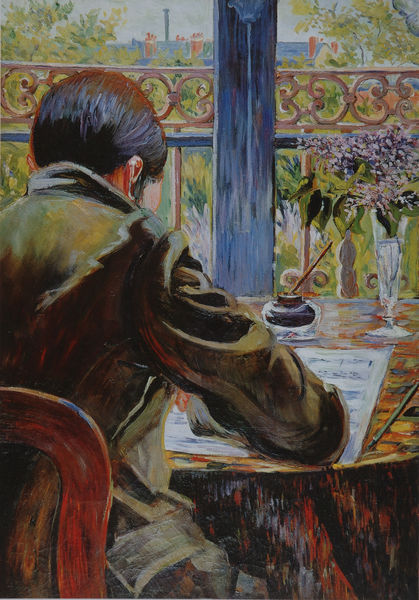
Titel: Étude Asnières (Charles Torquet vu de dos), Studie in Asnières (Charles Torquet von hinten gesehen)
Künstler: Paul Signac
Institution: (Privatsammlung)
Schlagwörter: baum, blau, blätter, dunkel, feder, gemälde, himmel, kopf, laub, mann, bäume, gelb, grün, impressionismus, landschaft, sitzen, stadt, blume, blumen, braun, bunt, fenster, frau, glas, haar, hintergrund, holz, kleid, licht, ohr, paris, rücken, schwarz, stuhl, szene, terasse, tisch, tür, zimmer, ausblick, rot, wiese, zaun, ensor, expressionismus, symbolismus, jacke, arm, rahmen, bildnis, portrait, porträt, rückenlehne, tischdecke, tischtuch, öl, horizont, häuser, brüstung, büsche, gitter, sonne, figur, haare, interieur, mantel, kind, blatt, musik, musiker, pflanzen, schulter, arbeit, kamin, kamine, schornstein, garten, stillleben, vase, aussicht, balkon, terrasse, farbig, ruhig, rückenansicht, papier, schreibtisch, blumenvase, lehne, bogen, noten, moderne, farben, dächer, farbe, lila, violett, französisch, industrie, dichter, notenblatt, stuhllehne, maler, metall, strauss, balken, geländer, junge, ellenbogen, gehrock, frühling, flieder, gauguin, kante, eisen, tusche, veranda, fensterkreuz, paul, hinten, rückenfigur, komponist, schriftsteller, autor, leinwand, tasche, stift, tinte, sektglas, brief, schreiben, gusseisern, veilchen, balkontür, ballustrade, frühjahr, schreiber, tintenfass, schreibt, stahl, stugl, blumestrauss, eisengitter, henkelvase, jackentasche, koüf, malereo, partitur, schreibender, stifte, tintefass, titnenfass, tuschfeder, federkiel, schreibend, base, dunkel hell, impessionismus, portrair, tintenglas, 1820, gart, tonsetzer, mann am schreiben